Field crop: maize
Growth stage: 2
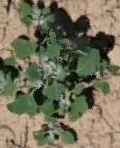
Species: chenopodium